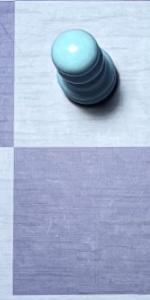
Label: Empty